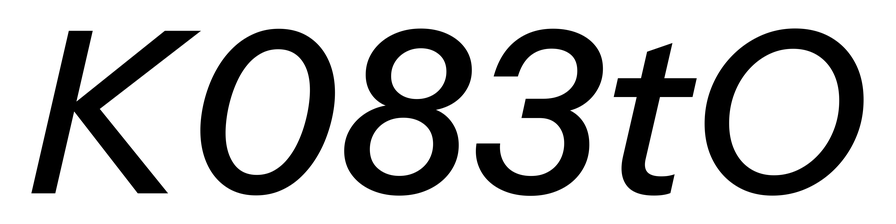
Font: InstrumentSans-Italic_Medium_Italic